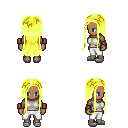
a pixel art fantasy rpg character, female body template, human, dark skin, white sleeveless shirt, white pants, gold extra-long hairstyle, leather bracers, white slippers, four views (front, back, left, right), 2x2 character sprite sheet, small pixel art, hard edges, no anti-aliasing